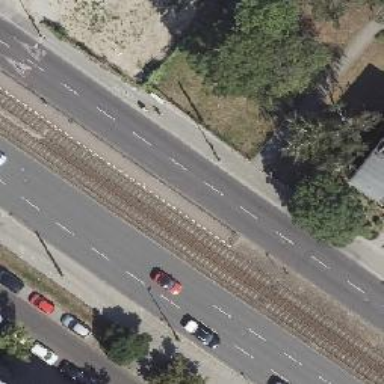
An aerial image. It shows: Secondary road with asphalt surface. It has cycle track on the right side and is dual carriageway.